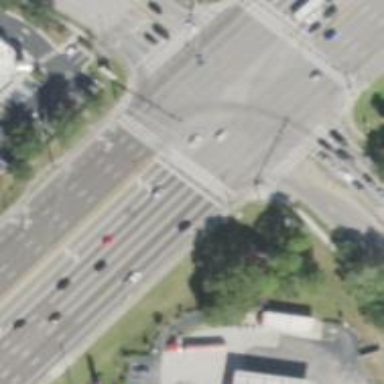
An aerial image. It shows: Marked crossing on the road.